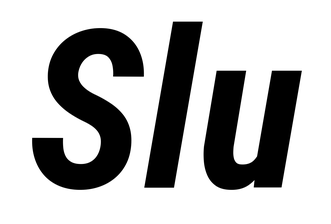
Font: Roboto-Italic_Condensed_Bold_Italic